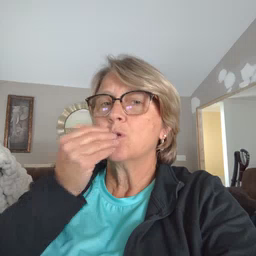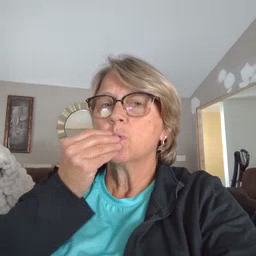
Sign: food